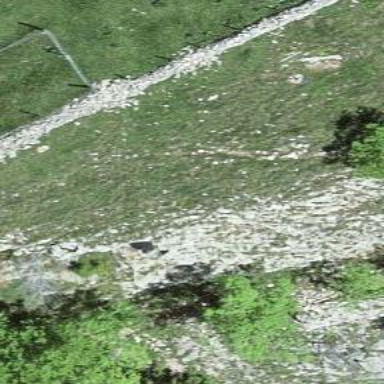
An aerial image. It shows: Natural cliff.